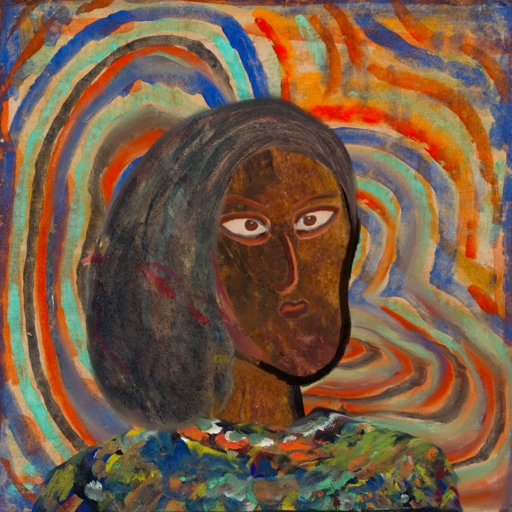
Background: Sisters, Head And Neck Side: Mosgoul, Face Side: Roy_Bahadur, Bust: An_Impression, Hair Side: Gypsy_Mother, Head Accessory: Blank, Second Necklace: Blank, Necklace: Blank, Baby: Blank